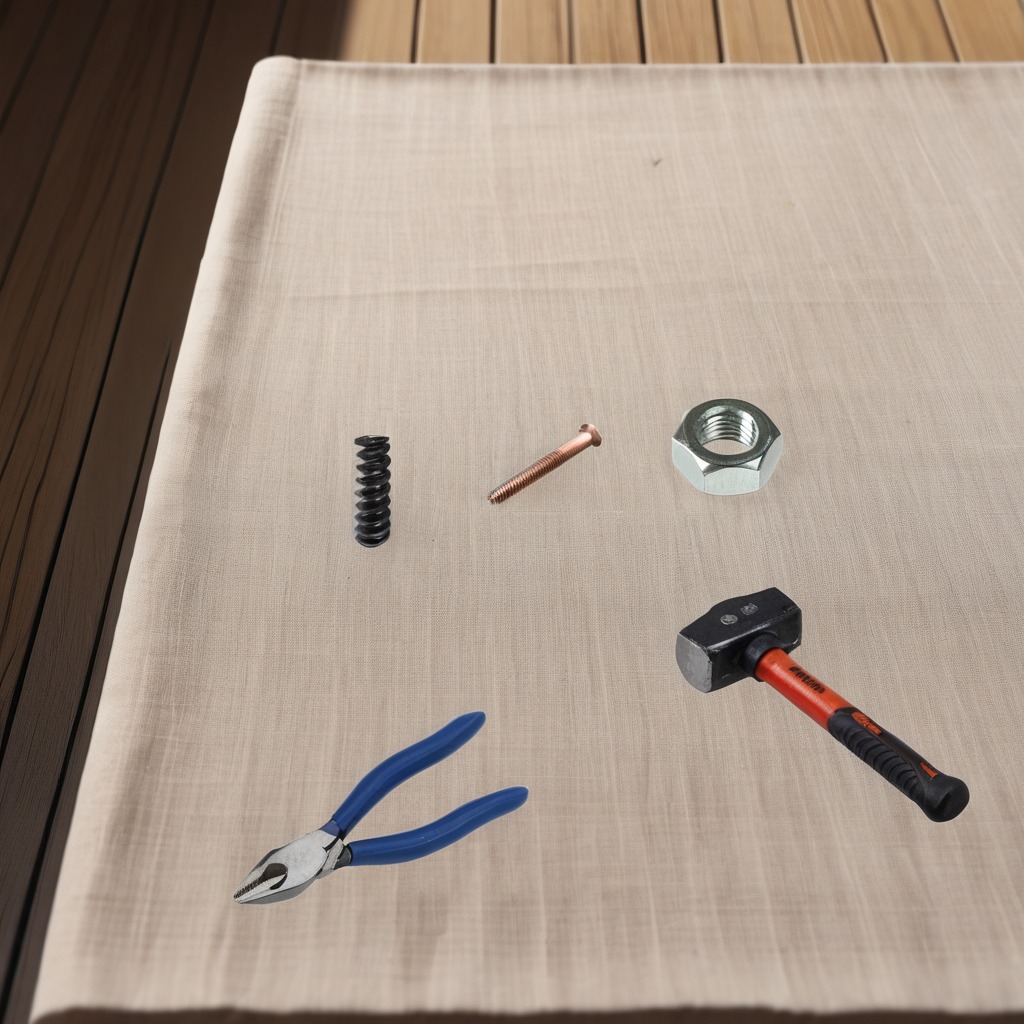
A hammer, a metal machine screw, a pair of pliers, a coiled metal spring, and a metal nut are lying on the wooden table.